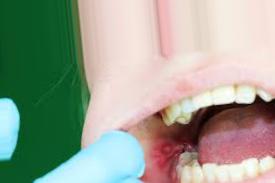
Condition: Mouth Ulcer